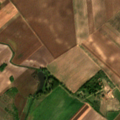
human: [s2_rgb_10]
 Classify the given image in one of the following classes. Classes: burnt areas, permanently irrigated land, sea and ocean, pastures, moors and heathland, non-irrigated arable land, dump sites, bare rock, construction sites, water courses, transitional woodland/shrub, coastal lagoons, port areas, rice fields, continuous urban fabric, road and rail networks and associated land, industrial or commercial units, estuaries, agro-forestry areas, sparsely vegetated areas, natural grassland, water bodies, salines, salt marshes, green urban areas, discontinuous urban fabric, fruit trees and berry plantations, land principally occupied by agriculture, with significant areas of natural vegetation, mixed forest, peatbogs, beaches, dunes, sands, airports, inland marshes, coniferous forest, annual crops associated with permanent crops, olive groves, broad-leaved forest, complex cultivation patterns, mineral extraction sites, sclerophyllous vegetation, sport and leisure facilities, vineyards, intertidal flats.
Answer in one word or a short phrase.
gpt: non-irrigated arable land, complex cultivation patterns, land principally occupied by agriculture, with significant areas of natural vegetation